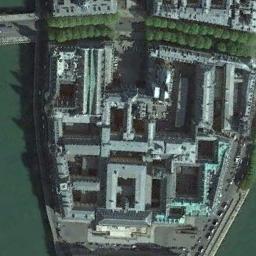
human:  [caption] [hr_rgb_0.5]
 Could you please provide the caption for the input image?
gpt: Most of the palaces' roofs are orange .

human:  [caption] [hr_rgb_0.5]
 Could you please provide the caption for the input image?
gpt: The palace is next to the sea .

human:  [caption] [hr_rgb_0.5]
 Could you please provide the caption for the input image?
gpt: Many trees are beside the palace .

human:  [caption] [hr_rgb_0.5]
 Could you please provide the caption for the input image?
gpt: The green palace with some palaces of different sizes is surrounded by the waters .

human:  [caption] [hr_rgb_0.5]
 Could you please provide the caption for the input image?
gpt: There are some green trees beside the palace with light-blue roofs .